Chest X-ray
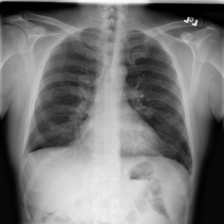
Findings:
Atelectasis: negative
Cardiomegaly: negative
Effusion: negative
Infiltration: negative
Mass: negative
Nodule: negative
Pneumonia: negative
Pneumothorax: negative
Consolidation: negative
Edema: negative
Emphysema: negative
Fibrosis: negative
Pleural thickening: negative
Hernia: negative